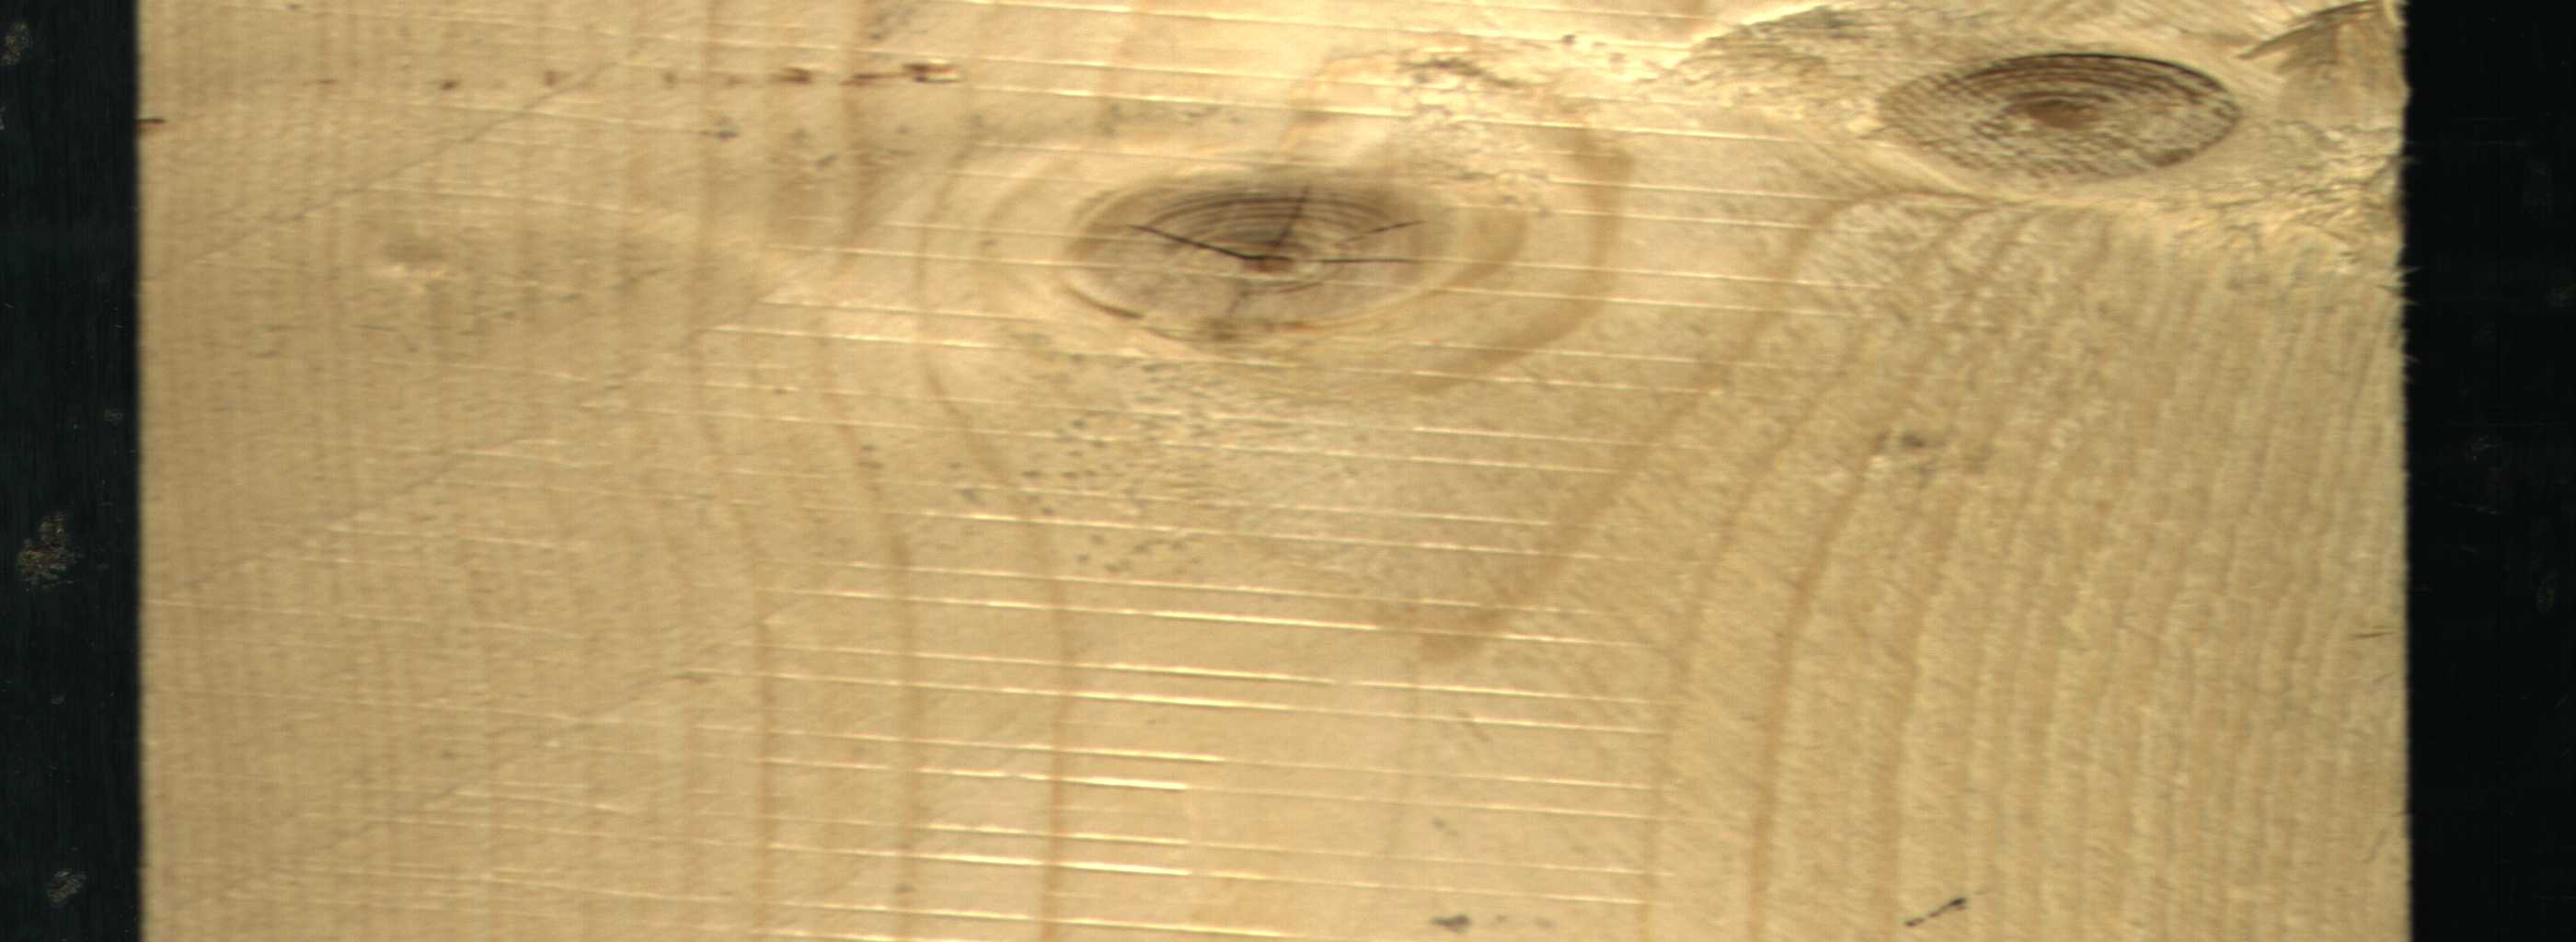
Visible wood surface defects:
knot_with_crack
Live_Knot